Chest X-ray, AP view. Patient: 71 years old, sex F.
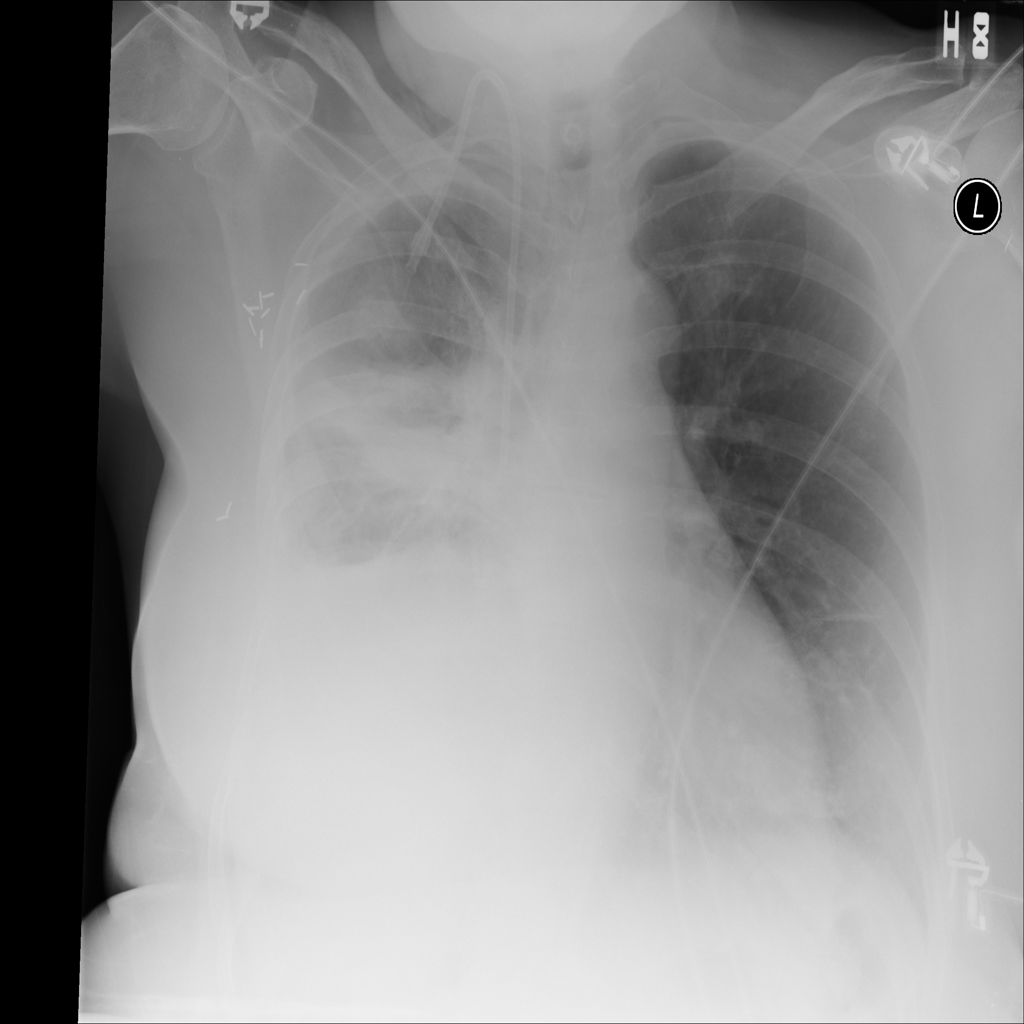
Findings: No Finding